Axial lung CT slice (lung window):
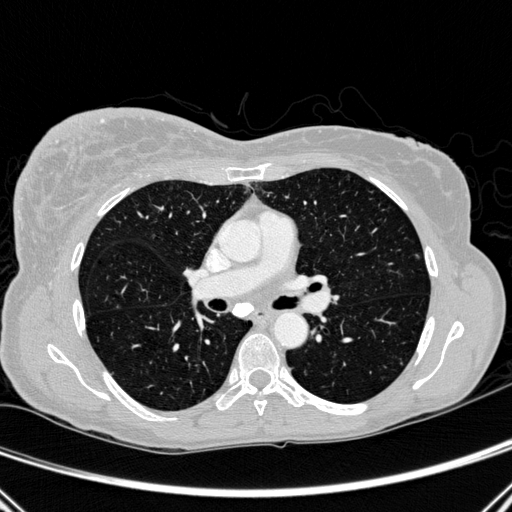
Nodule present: no